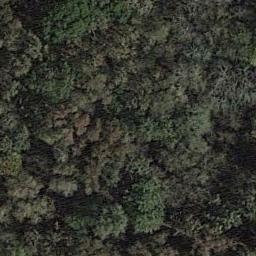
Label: forest